Field crop: maize
Growth stage: 1
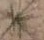
Species: salsola